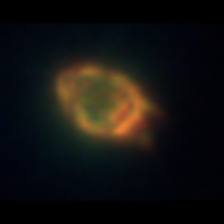
Taxon: Ciliates
Group: Other